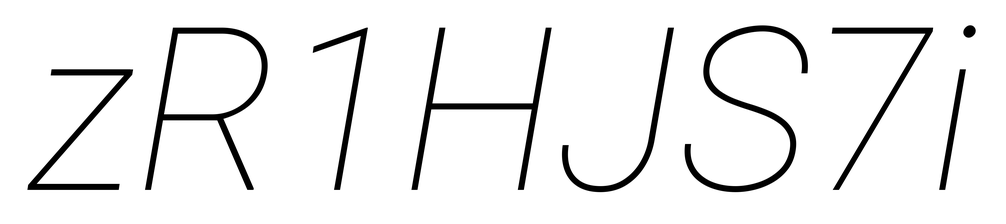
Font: Roboto-Italic_Thin_Italic